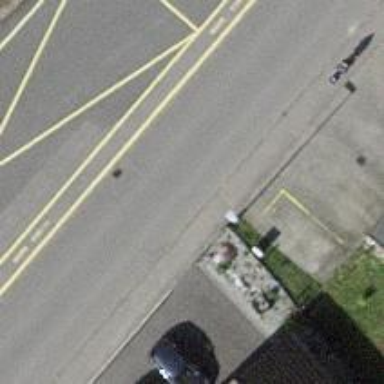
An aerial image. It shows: Support pole.